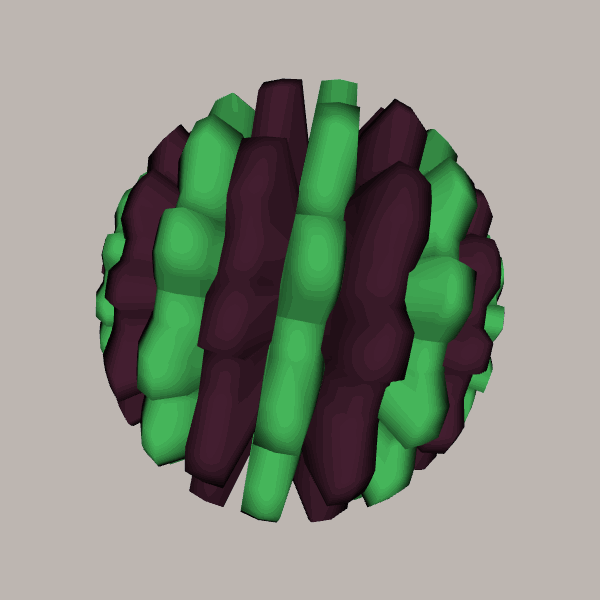
Background: light